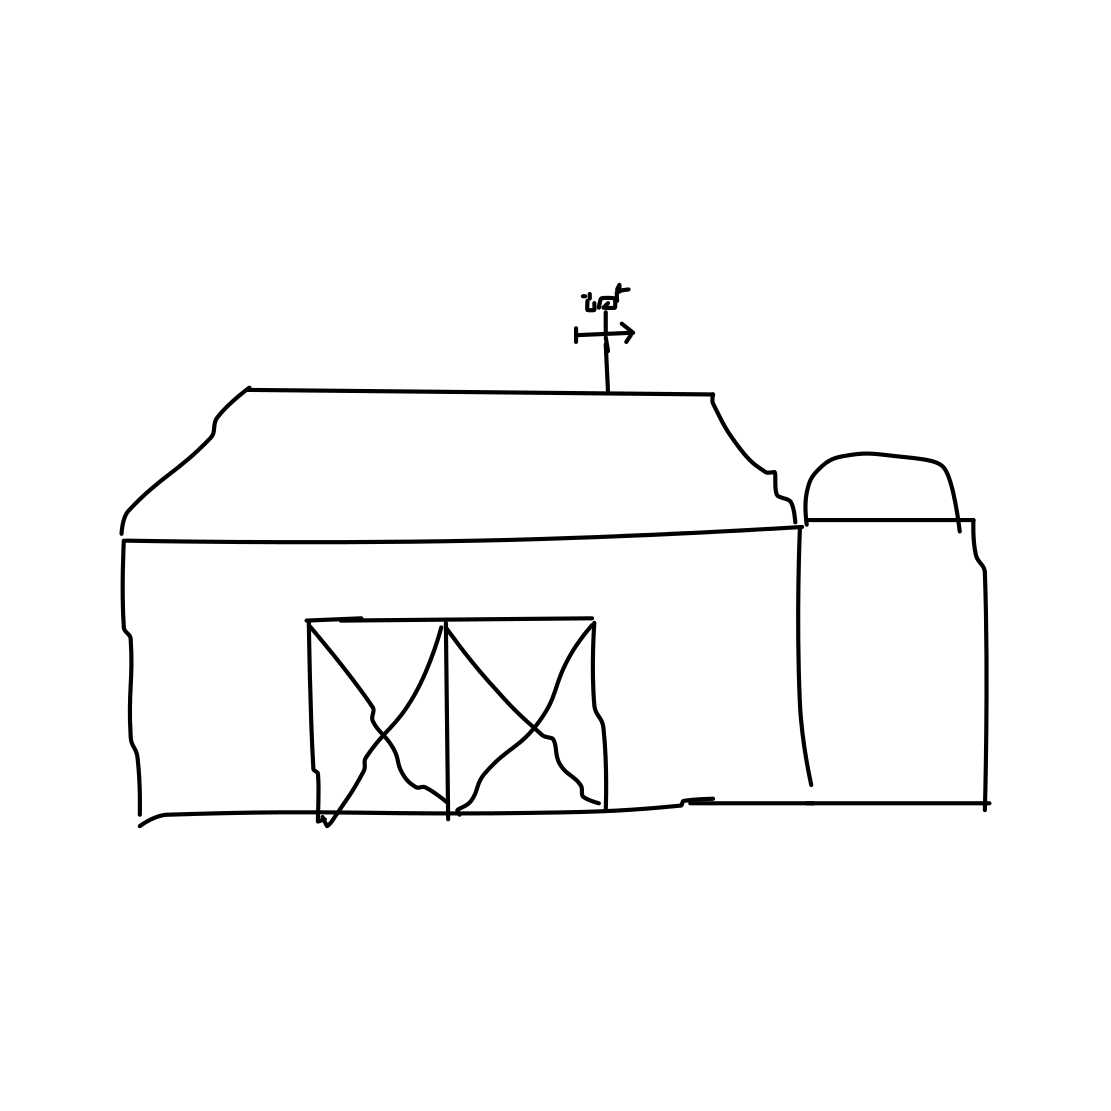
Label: barn